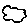
Label: cloud